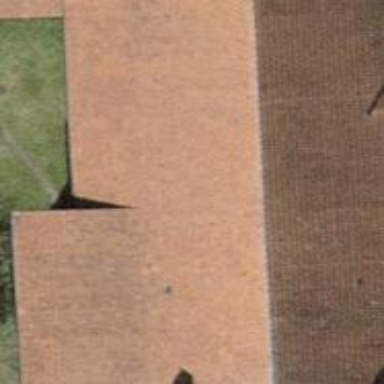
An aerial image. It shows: Farm building with gabled roof.